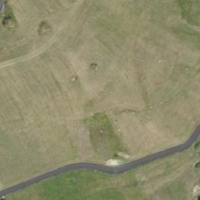
EUNIS habitat code: 26
Species observed at this site:
Dactylorhiza sambucina